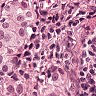
Metastatic tissue present: yes